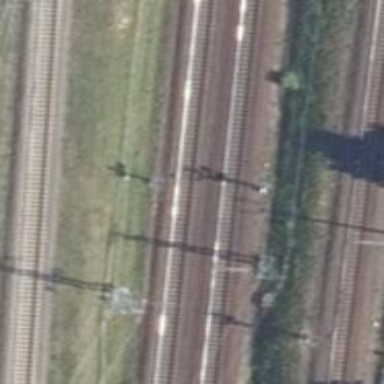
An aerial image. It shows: Railway signal.